Field crop: tomato
Growth stage: 1
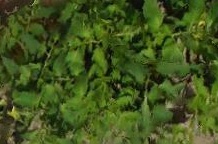
Species: tomato